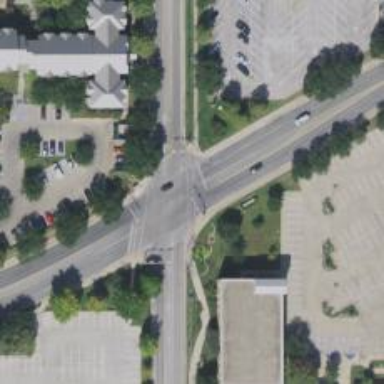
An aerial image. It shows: Marked footway crossing with lines.